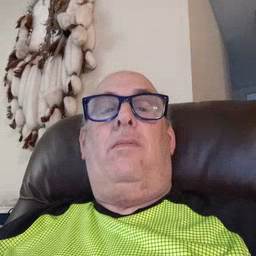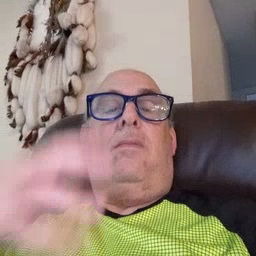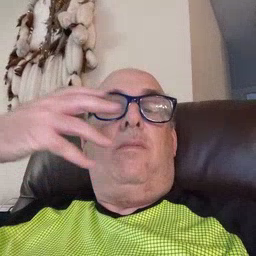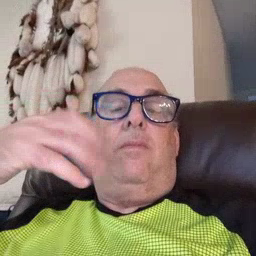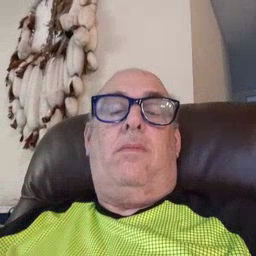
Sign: tiger